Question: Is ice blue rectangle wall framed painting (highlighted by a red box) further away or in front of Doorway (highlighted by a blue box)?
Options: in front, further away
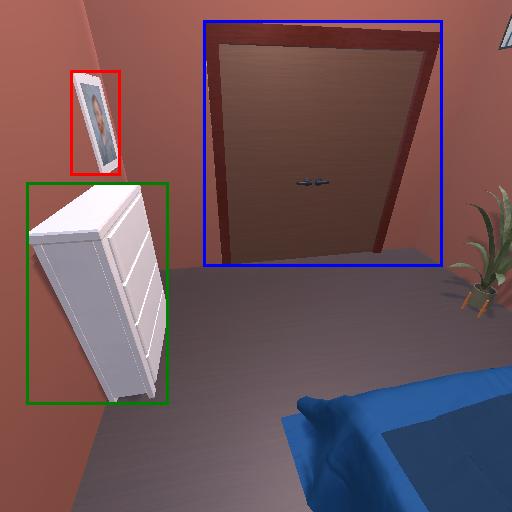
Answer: in front